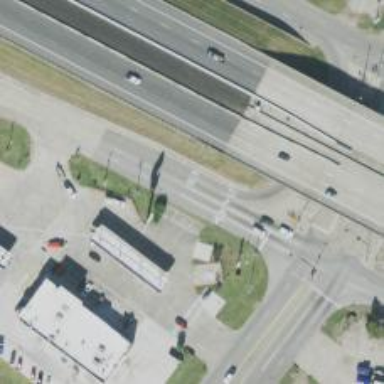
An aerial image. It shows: Secondary road with frontage road.